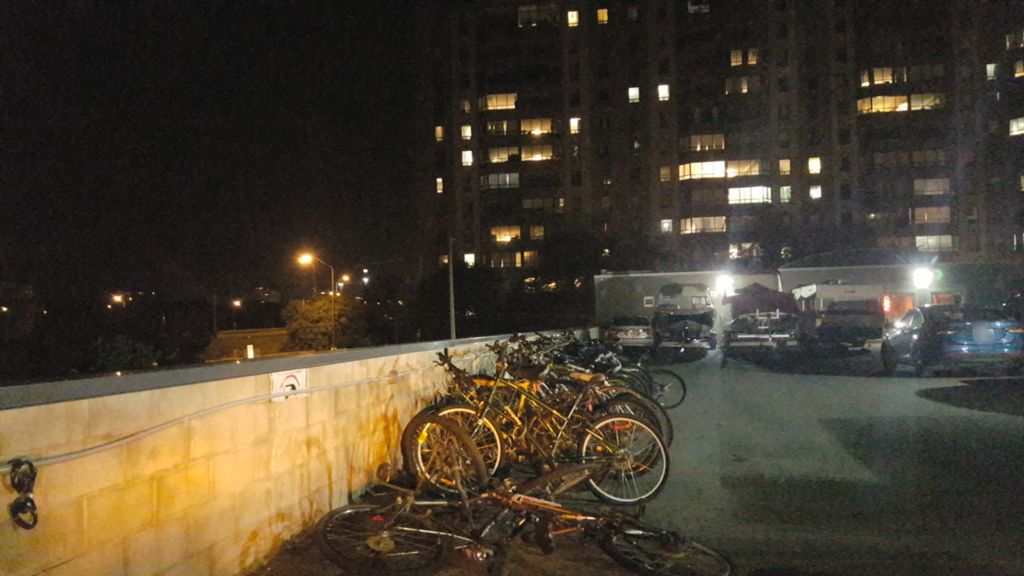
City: ottawa-gatineau